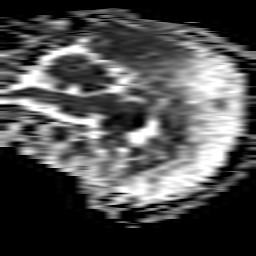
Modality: ADC
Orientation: sagittal
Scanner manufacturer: philips
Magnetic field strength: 1.5 T
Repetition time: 4.756 s
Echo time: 0.07794 s